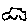
Label: car